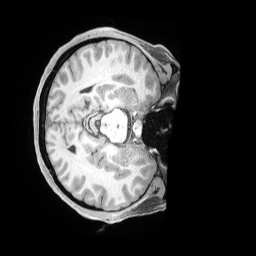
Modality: T1w
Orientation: axial
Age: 36
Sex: female
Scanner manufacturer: siemens
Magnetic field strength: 3 T
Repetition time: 2 s
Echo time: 0.00211 s